Question: I have a lot of syslog documents in Mongo, below is an example. What I would like to do is grouping them by day/hour/month in a chart. The value would be a count of documents in a certain period in time.
'''
{
u'syslog_message': u'[<PHONE>.839722] [UFW BLOCK] IN=venet0 OUT= MAC= SRC=1.2.3.4 DST=9.8.7.6 LEN=52 TOS=0x08 PREC=0x20 TTL=50 ID=55384 PROTO=TCP SPT=349 DPT=123 WINDOW=14600 RES=0x00 SYN URGP=0 ',
u'received_from': u'1.3.5.7:1234',
u'@version': u'1',
u'@timestamp': datetime.datetime(2014, 11, 20, 15, 9, 55),
u'syslog_timestamp': u'Nov 20 15:09:55',
u'syslog_facility': u'user-level',
u'syslog_severity': u'notice',
u'host': u'2.4.6.8:2468',
u'syslog_program': u'kernel',
u'syslog_hostname': u'server01',
u'received_at': u'2014-11-20 20:09:55 UTC',
u'message': u'<4>Nov 20 15:09:55 server01 kernel: [<PHONE>.839722] [UFW BLOCK] IN=venet0 OUT= MAC= SRC=1.2.3.4 DST=2.3.4.5 LEN=52 TOS=0x08 PREC=0x20 TTL=50 ID=55384 PROTO=TCP SPT=1234 DPT=543 WINDOW=14600 RES=0x00 SYN URGP=0 ',
u'_id': ObjectId('546e4a93e98673fe8f11a4d2'),
u'type': u'syslog',
u'syslog_severity_code': 5,
u'syslog_facility_code': 1
}
'''
I use <URL> to present this data in Python with Flask, the result is nice but all the messages are on the chart one by one. I would like te make buckets for months, weeks, hours, etc.
For this I can use the value in key '@timestamp'. This works fine but grouping on a count within Python means first retrieving all documents and that can't be right :D
---
Question:
What is the right query that I can use within Pymongo to get the count_by_week etc. or should I use something like an aggregation on the server and what would this look like?

Four servers, notice the flat-line above due to a lack of count-in-time-grouping.
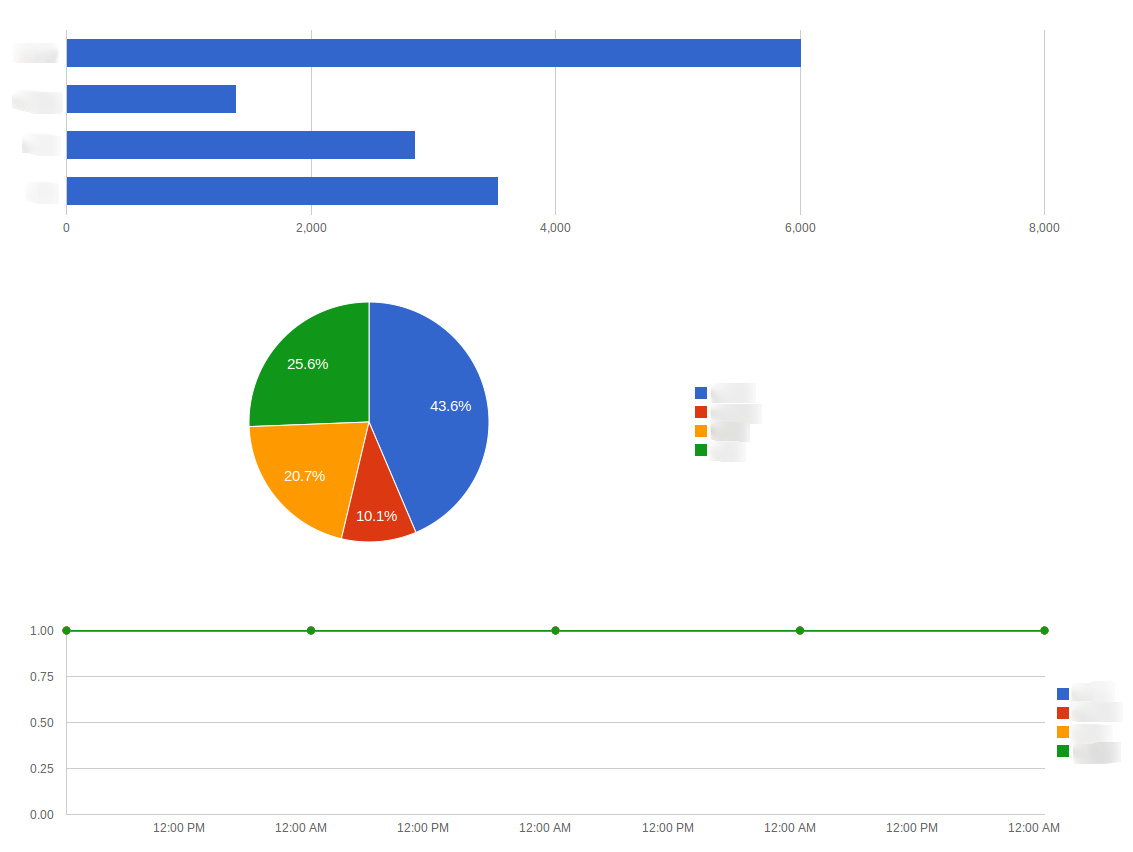
Answer: You either want to update the counts as you insert, as @alernerdev suggested, or you want to do an aggregation on the server. I'm not familiar with Pymongo, but it looks like it uses syntax very similar to MongoDB's JavaScript driver, which I have used. So to do this as a server-side <URL>, you would do something like:
'''
db.logs.aggregate([
{"$group": {"_id": {"week": {"$week": "$@timestamp"}, "year": {"$year": "$@timestamp"}}, "count": {"$sum": 1}}}
])
'''
This will group the log entries by year and week-of-year, and count the number of documents in each group.